Question: The following is the form created via php.
'''
<form method="POST" action="http://localhost:8000/resources/11" accept-charset="UTF-8">
<label for="tag">Tagname</label>
<input class="form-control" id="tags" name="tagname" type="text">
</div>
<div id="tagnames" class="control-group clearfix">
<div class="tag-wrapper pull-left">
<button data-original-title='This is about quantum description.' data- placement="top" data-toggle="tooltip" class="btn btn-default tag_tooltip" type="button">
<span class="tagname">
quantum <i class='fa fa-times cancel'></i>
</span>
</button>
</div>
<div class="tag-wrapper pull-left">
<button data-original-title='This is about kids!' data-placement="top" data- toggle="tooltip" class="btn btn-default tag_tooltip" type="button">
<span class="tagname">
kids <i class='fa fa-times cancel'></i>
</span>
</button>
</div>
<input id="tag_ids" name="tag_ids" type="hidden" value="4,5">
</div>
<div id="tagname"></div>
<button type="submit" class="btn btn-primary submit_button">
<span class="fa fa-pencil-square-o"></span>
Update
</button>
<a class="btn btn-default" href="http://localhost:8000/resources">Cancel</a>
</form>
'''

'alert(4) or alert(5)'
Can anyone please help me?
I been scratching for two days for this problem.
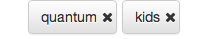
Answer: I would suggest you to do this way by splitting into arrays and get the index:
'''
$('.tag_tooltip .fa-times').on('click', function(){
var o = $('#tag_ids').val().split(','), // creates an array
idx = $(this).closest('.tag-wrapper').index(), // get the index of closest parent
value = o.splice(idx, 1); // remove the value
$('#tag_ids').val(value); // apply the new values
alert($('#tag_ids').val());
});
'''